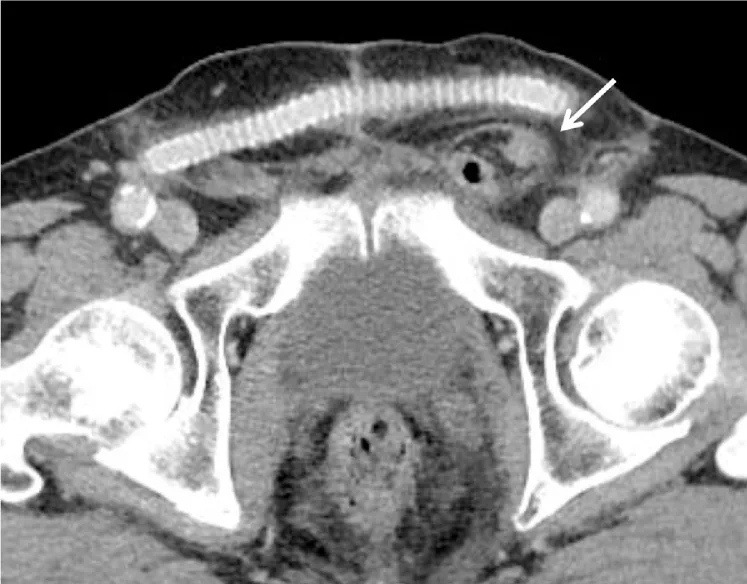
Case 2. Computed tomography revealed a left inguinal hernia (arrow) and femoro-femoral arterial bypass graft in the subcutaneous plane.
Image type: radiology (ct)